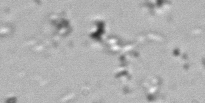
Label: Phaeocystis_debris